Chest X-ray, PA view. Patient: 63 years old, sex F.
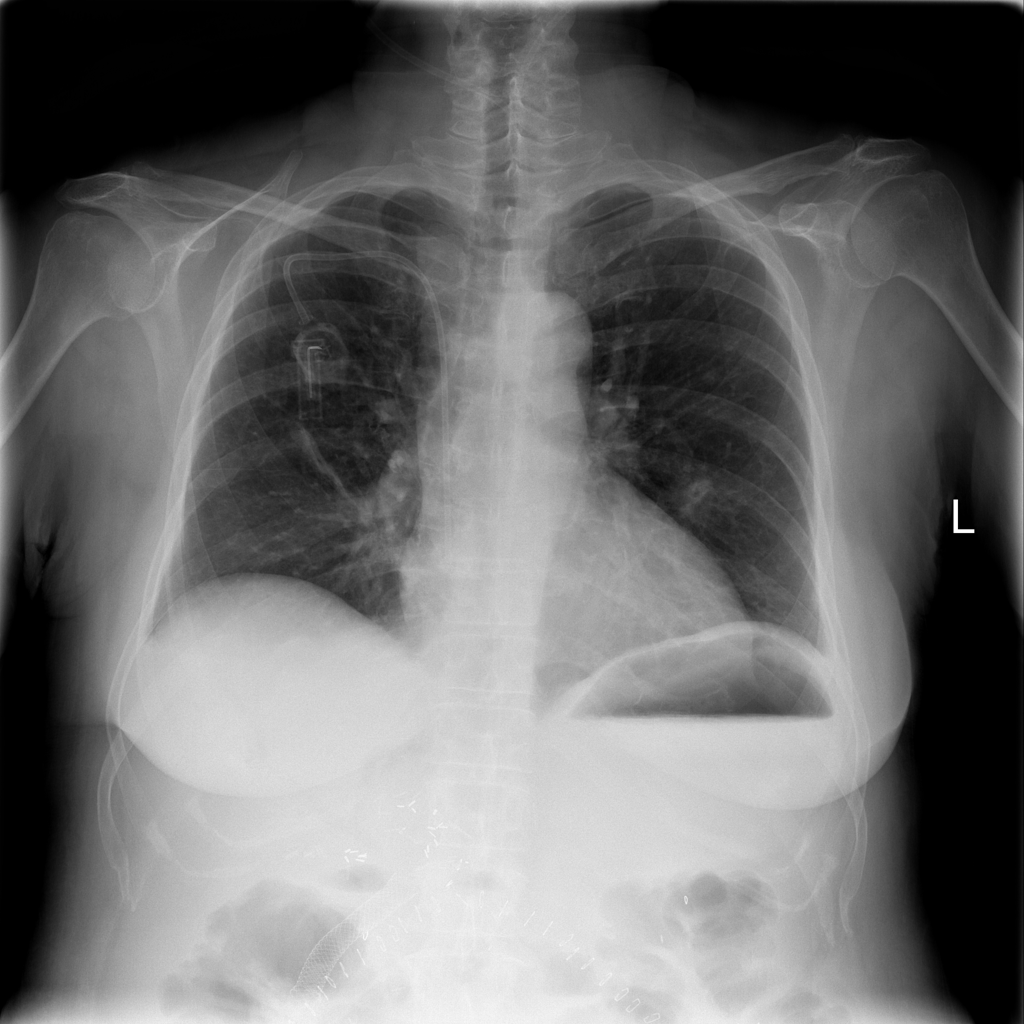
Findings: Effusion